Question: I am trying to implement 'SimpleCaptcha' with Struts 2, so far the image is displaying. However, it is displaying at the top of the '<s:form>'.

'''
<%@ taglib prefix="c" uri="http://java.sun.com/jsp/jstl/core"%>
<%@ taglib prefix="s" uri="/struts-tags"%>
<head>
...
<s:head />
</head>
<body>
<b>REGISTER</b>
<p>Please fill up the form below.</p>
<s:form action="register" method="post">
<s:textfield label="Enter username" key="userId" maxlength="25"
size="30" />
<s:textfield label="Enter email" key="userEmail1" type="email"
placeholder="someone@domain.com" size="30" />
<s:textfield label="Re-enter email" key="userEmail2" type="email"
placeholder="someone@domain.com" size="30" />
<s:password label="Enter password" key="userPassword1" size="30" />
<s:password label="Re-enter password" key="userPassword2"
size="30" />
<img src="<c:url value='simple-captcha.png' />" />
<br />
Cannot read? Refresh page for new CAPTCHA.
<s:textfield label="Enter CAPTCHA" key="captchaAnswer" size="30" />
<s:submit value="Register" />
</s:form>
</body>
'''
How do I make the image appear above the 'Enter CAPTCHA' textfield as specified in the code?
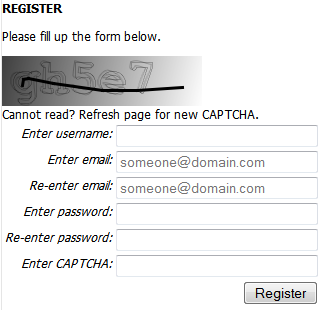
Answer: The image should be generated by the 'captcha' action. Then you provide the URL to this action in '' tag. To implement captcha in your project follow steps below
1. Add the jar to your web project classpath: simplecaptcha-1.2.1.jar. Typically inside web-inf/lib folder.
2. Add new action class RegisterAction
Note: The following code is using <URL> to map actions and for simplicity DMI is used to invoke some methods of the action class when form is submitted. To turn on DMI use a constant in 'struts.xml':
'''
<constant name="struts.enable.DynamicMethodInvocation" value="true"/>
'''
'RegisterAction.java'
'''
public class RegisterAction extends ActionSupport {
private String userId;
private String userEmail1;
private String userEmail2;
private String userPassword1;
private String userPassword2;
private String captchaResponse;
private InputStream inputStream;
//getters and setters
public String create() {
//RegisterAction is the form bean of the current action and captchaResponse is the field of user input
String answer = (String) ActionContext.getContext().getSession().get("CorrectAnswer");
if (answer == null || getCaptchaResponse()==null || !answer.equals(getCaptchaResponse())){
addFieldError("captchaResponse", getText("error.captcha"));
}
return SUCCESS;
}
@Action(value = "captcha", results = {@Result(type="stream", params = {"contentType", "image/jpeg"})})
public String captcha() {
try {
Captcha captcha = new Captcha.Builder(200, 50).addText(new DefaultTextProducer()).gimp(new DropShadowGimpyRenderer()).build();
ByteArrayOutputStream outputStream = new ByteArrayOutputStream();
//write the image
CaptchaServletUtil.writeImage(outputStream, captcha.getImage());
//store the answer for this in session
ActionContext.getContext().getSession().put("CorrectAnswer", captcha.getAnswer());
//return image
inputStream = new ByteArrayInputStream(outputStream.toByteArray());
return SUCCESS;
} catch (Exception e) {
e.printStackTrace();
throw e;
}
}
}
'''
'RegisterAction.properties' contains the following value for the error key:
'RegisterAction.properties'
'''
error.captcha=Invalid value of shown text!
'''
so we check either pass successfully or add to errors error regarding captcha.
1. Add register.jsp Typically in web-inf\content
'register.jsp'
'''
<!DOCTYPE html>
<%@ taglib prefix="s" uri="/struts-tags"%>
<%@ taglib prefix="c" uri="http://java.sun.com/jsp/jstl/core"%>
<html>
<head>
<meta charset="UTF-8">
<title>Register</title>
</head>
<body>
<b>REGISTER</b>
<p>Please fill up the form below.</p>
<s:form action="register" method="post">
<s:textfield label="Enter username" key="userId" maxlength="25"
size="30" />
<s:textfield label="Enter email" key="userEmail1" type="email"
placeholder="someone@domain.com" size="30" />
<s:textfield label="Re-enter email" key="userEmail2" type="email"
placeholder="someone@domain.com" size="30" />
<s:password label="Enter password" key="userPassword1" size="30" />
<s:password label="Re-enter password" key="userPassword2"
size="30" />
<tr><td>
<img id="captchaImg" src="<s:url action='captcha'/>" alt="Captcha Image" height="45">
<img src="<c:url value='/images/reload.jpg' />" alt="Reload" onclick="document.forms[0].captchaImg.src='<s:url action='captcha'/>'+'?id='+Math.random();" style="cursor:pointer"/>
<s:textfield label="Enter CAPTCHA" key="captchaResponse" size="30" requiredLabel="*"/>
<tr><td>
Cannot read? Refresh page for new CAPTCHA.
</td></tr>
<s:submit method="create" value="Register" />
</s:form>
</body>
</html>
'''
This will construct the Captcha and the text field to enter the value and Struts error message to show errors in 'captchaResponse' field, plus the refresh icon.
NOTE: a good trick we used here is the javascript 'Math.random()' function, this way prevent certain browsers like Firefox to cache the URL and keep posting the same Captcha image, this enforce it to get the new value without doing any more effort.
Here is how it will looks like:

For more details refer to the web site : <URL>